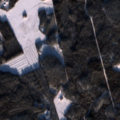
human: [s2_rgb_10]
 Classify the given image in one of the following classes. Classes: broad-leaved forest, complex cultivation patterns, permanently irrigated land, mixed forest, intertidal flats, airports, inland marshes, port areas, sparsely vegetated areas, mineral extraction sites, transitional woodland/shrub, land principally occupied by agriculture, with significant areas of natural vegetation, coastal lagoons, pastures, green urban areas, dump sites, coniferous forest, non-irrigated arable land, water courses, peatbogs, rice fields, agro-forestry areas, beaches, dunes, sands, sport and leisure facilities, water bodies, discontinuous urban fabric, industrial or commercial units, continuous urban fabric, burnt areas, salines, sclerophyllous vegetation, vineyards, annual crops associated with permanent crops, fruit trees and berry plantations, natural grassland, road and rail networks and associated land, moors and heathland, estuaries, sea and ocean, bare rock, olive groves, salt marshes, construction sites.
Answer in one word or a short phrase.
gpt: non-irrigated arable land, coniferous forest, mixed forest